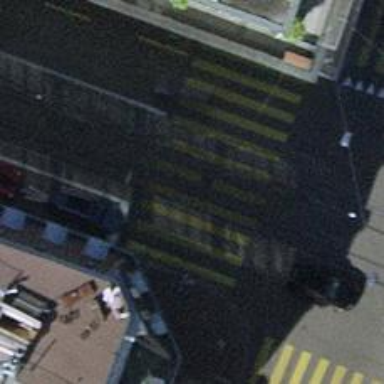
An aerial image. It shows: Kerb serving as barrier.